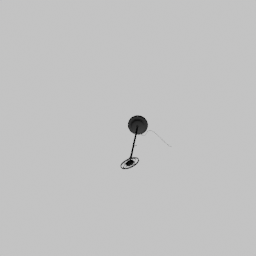
Label: electronics